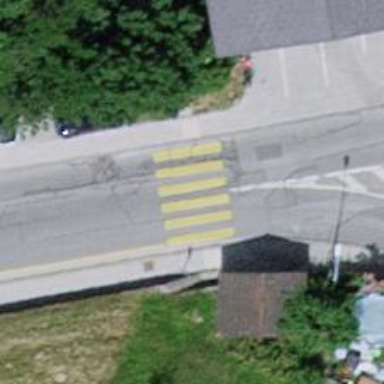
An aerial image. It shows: Marked crossing on footway.